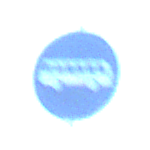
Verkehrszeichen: Busssonderstreifen
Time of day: SunriseSunset
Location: Outdoor (Nature)
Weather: PartlyCloudy
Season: NotSpecified
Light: Natural